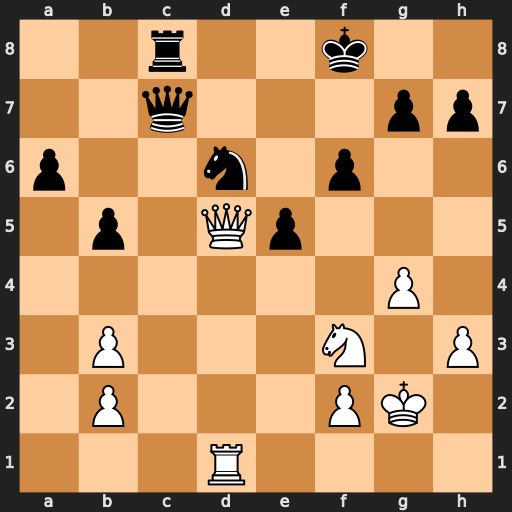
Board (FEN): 2r2k2/2q3pp/p2n1p2/1p1Qp3/6P1/1P3N1P/1P3PK1/3R4
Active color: w
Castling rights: -
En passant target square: -
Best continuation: Qxd6+ Qxd6 Rxd6